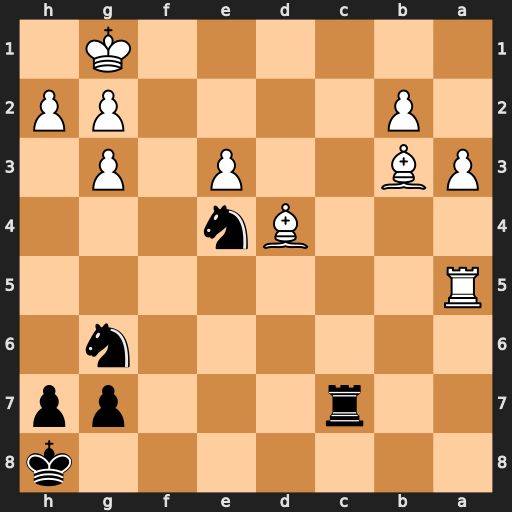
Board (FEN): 7k/2r3pp/6n1/R7/3Bn3/PB2P1P1/1P4PP/6K1
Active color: b
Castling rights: -
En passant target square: -
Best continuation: Rc1+ Bd1 Rxd1#